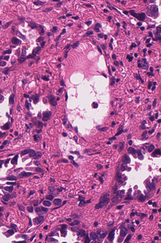
Tumor epithelial tissue: yes
Tumor-associated stroma tissue: yes
Normal tissue: no